Question: I need to find a way my tasks could be edited in such a manner without updating a page. Maybe somebody know how to do it? I know it applies to Angularjs. But I really haven't found any information for my purpose.
When you click on some task, you can edit its content.

Can anybody help?
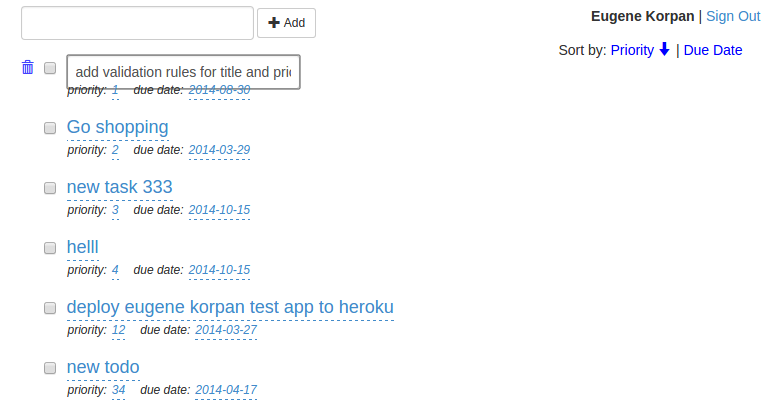
Answer: I would use the <URL>
what you have to do is in
add the following files
'''
//= require jquery.purr
//= require best_in_place
'''
'''
jQuery ->
$('.best_in_place').best_in_place()
'''
lastly on
'''
<p>
<b>Field Name:</b>
<%= best_in_place @model, :field_name %>
</p>
<p>
<b>Email:</b>
<%= best_in_place @model, :email %>
</p>
'''
That should be all you kneed.
Happy coding